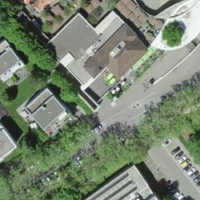
EUNIS habitat code: 53
Species observed at this site:
Acronicta rumicis
Pyrrhosoma nymphula
Lonicera acuminata
Trifolium pratense